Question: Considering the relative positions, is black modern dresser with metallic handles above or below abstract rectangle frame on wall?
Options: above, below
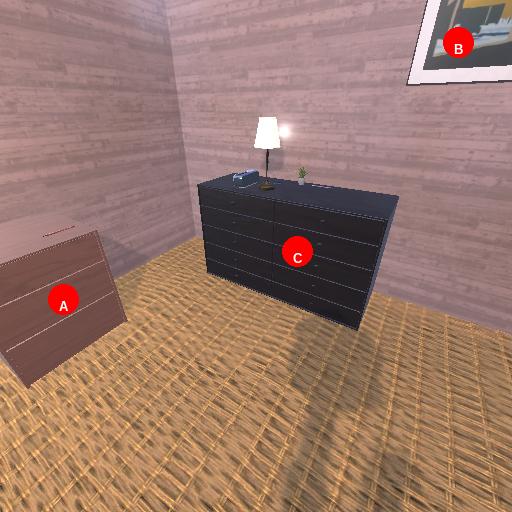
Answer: above